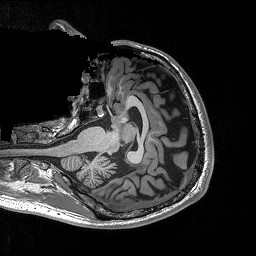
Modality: T1w
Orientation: axial